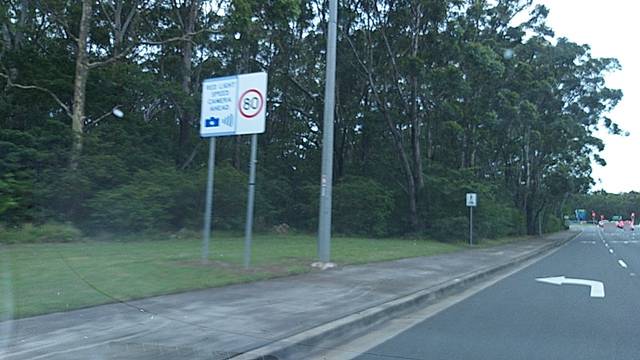
Region: Australia
Coordinates: -34.445, 150.874